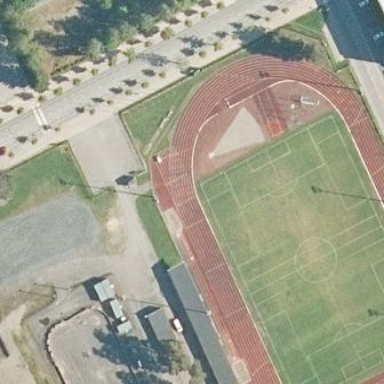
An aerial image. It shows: Grass pitch designated for soccer.